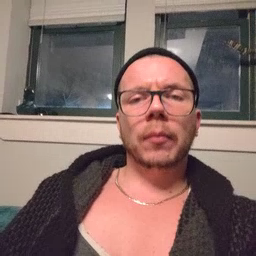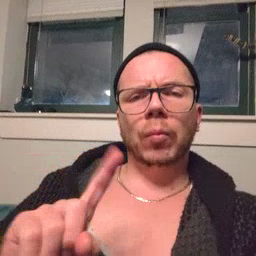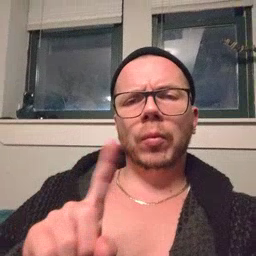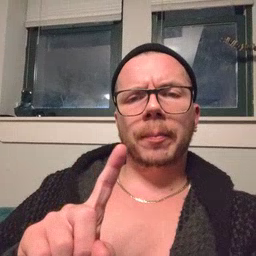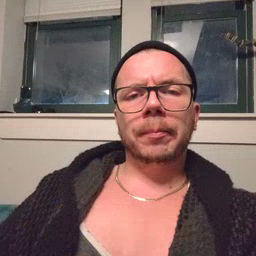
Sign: where